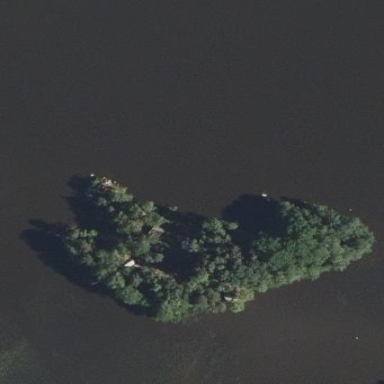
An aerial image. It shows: Islet covered with woodland.